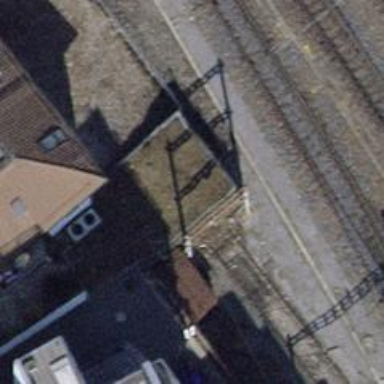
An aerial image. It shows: Railway buffer stop.